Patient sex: M
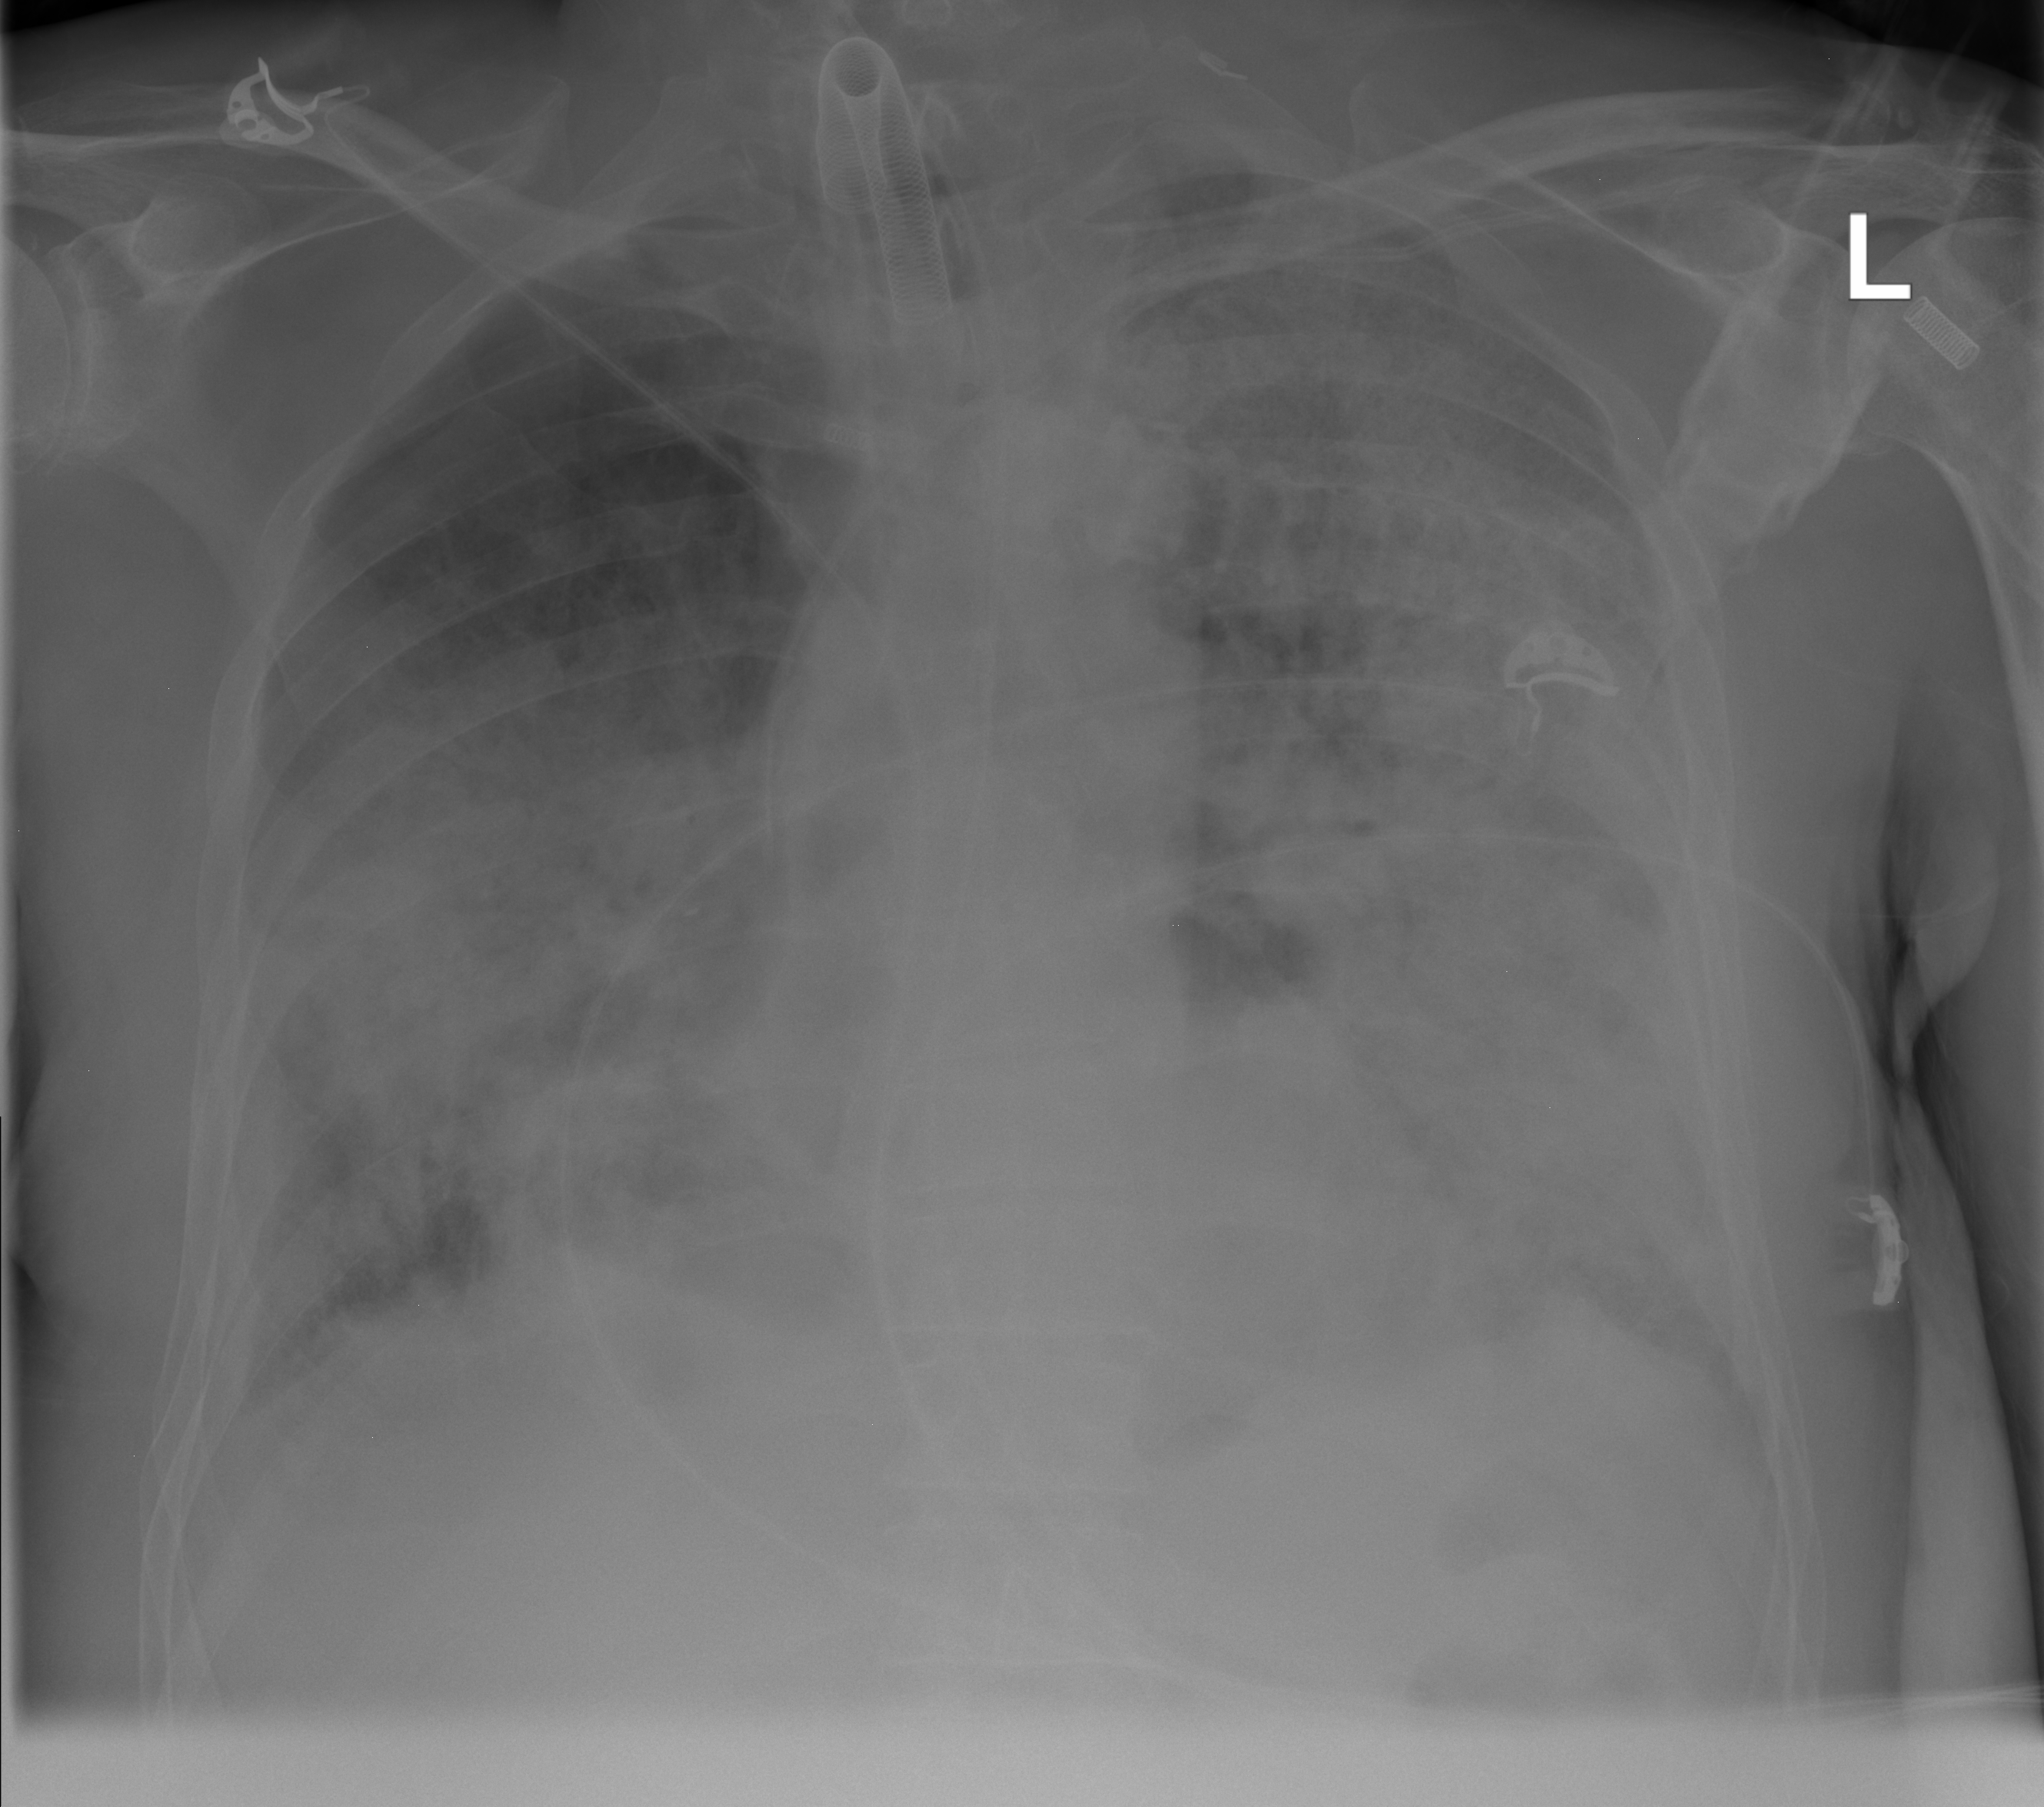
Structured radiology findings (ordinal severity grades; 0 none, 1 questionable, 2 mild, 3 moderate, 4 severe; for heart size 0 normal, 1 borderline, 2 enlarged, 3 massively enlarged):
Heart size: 2
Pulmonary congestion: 0
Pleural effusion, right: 2
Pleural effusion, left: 3
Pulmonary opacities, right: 3
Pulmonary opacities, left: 4
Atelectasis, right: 2
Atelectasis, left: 2